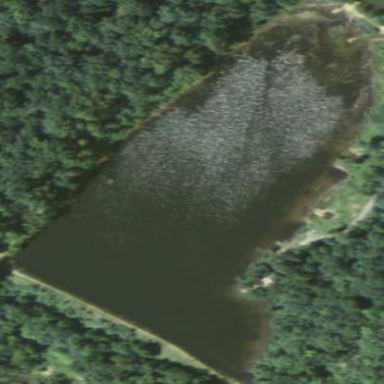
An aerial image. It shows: Pond surrounded by natural water.